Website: bh-photo
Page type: address-validator
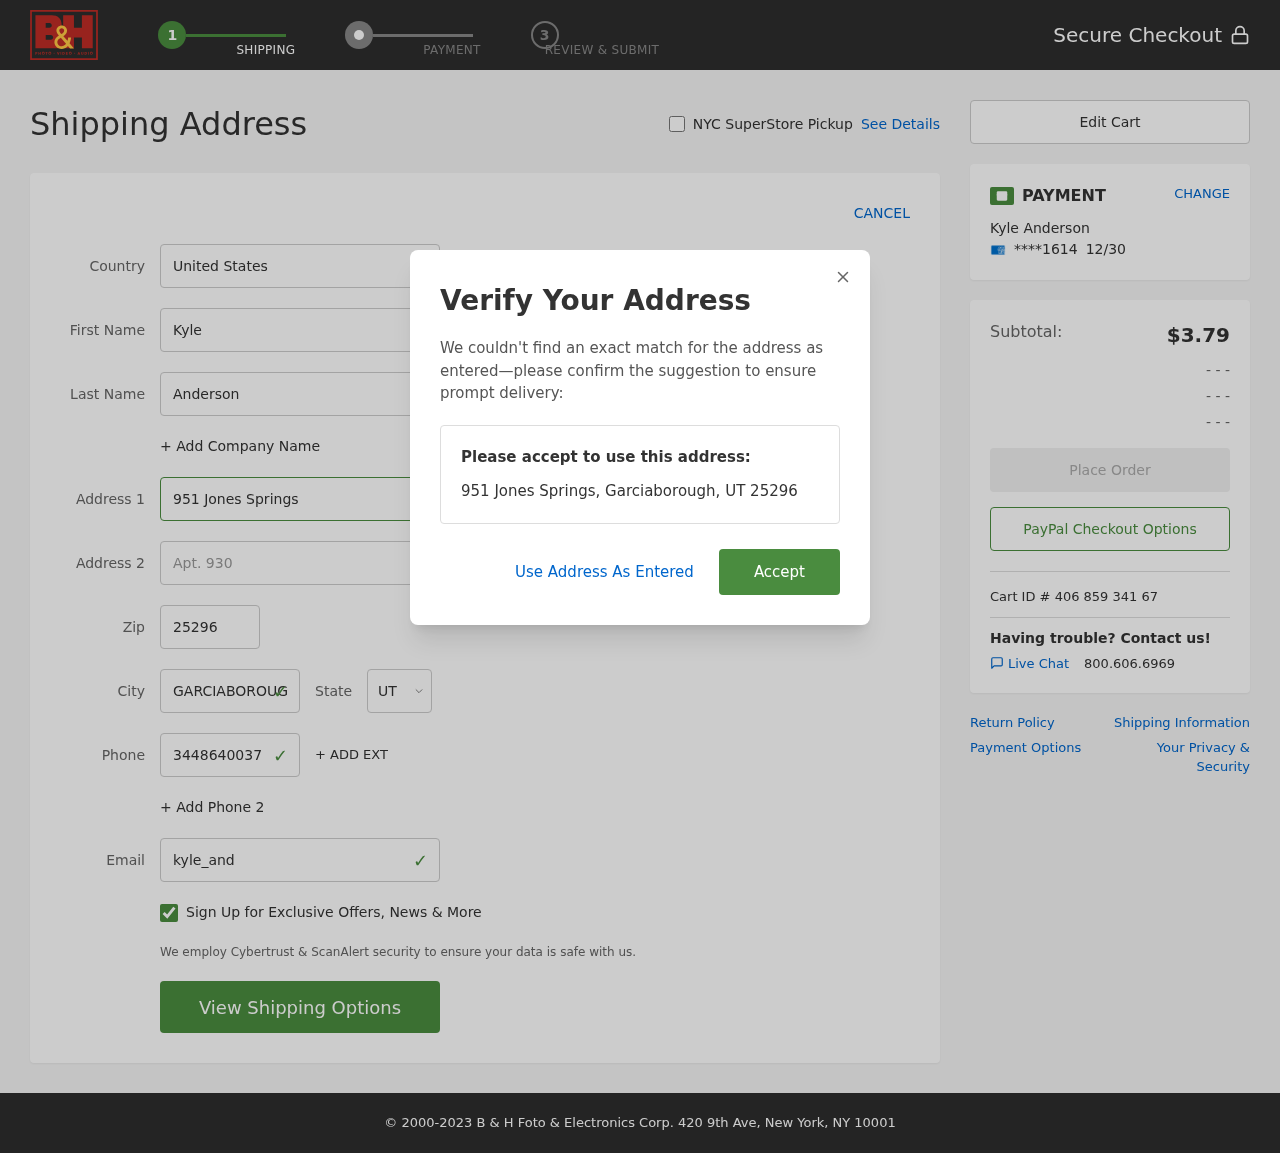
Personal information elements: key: PII_CARD_EXPIRY
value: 12/30
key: PII_CARD_LAST4
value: ****1614
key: PII_CITY
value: Garciaborough
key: PII_COUNTRY
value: United States
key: PII_EMAIL
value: kyle_anderson@yahoo.com
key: PII_FIRSTNAME
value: Kyle
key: PII_FULLNAME
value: Kyle Anderson
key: PII_LASTNAME
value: Anderson
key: PII_PHONE
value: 3448640037
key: PII_POSTCODE
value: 25296
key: PII_STATE_ABBR
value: UT
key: PII_STREET
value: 951 Jones Springs
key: PII_STREET2
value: Apt. 930
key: PII_CITY_STATE_ZIP
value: Garciaborough, UT 25296
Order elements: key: ORDER_SUBTOTAL
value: $3.79
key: ORDER_ID
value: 406 859 341 67